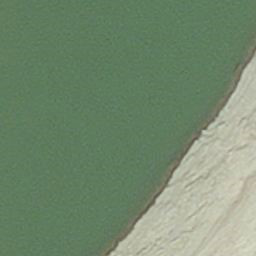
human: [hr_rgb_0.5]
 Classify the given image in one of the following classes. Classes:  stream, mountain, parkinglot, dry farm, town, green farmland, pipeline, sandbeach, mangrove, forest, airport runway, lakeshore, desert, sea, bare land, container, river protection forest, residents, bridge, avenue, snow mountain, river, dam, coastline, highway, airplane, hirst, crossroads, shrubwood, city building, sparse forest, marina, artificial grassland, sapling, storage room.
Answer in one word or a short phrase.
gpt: hirst